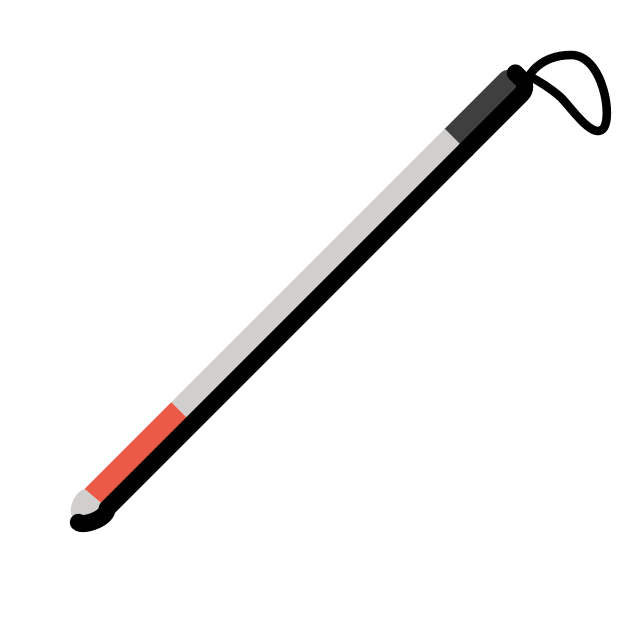
white cane